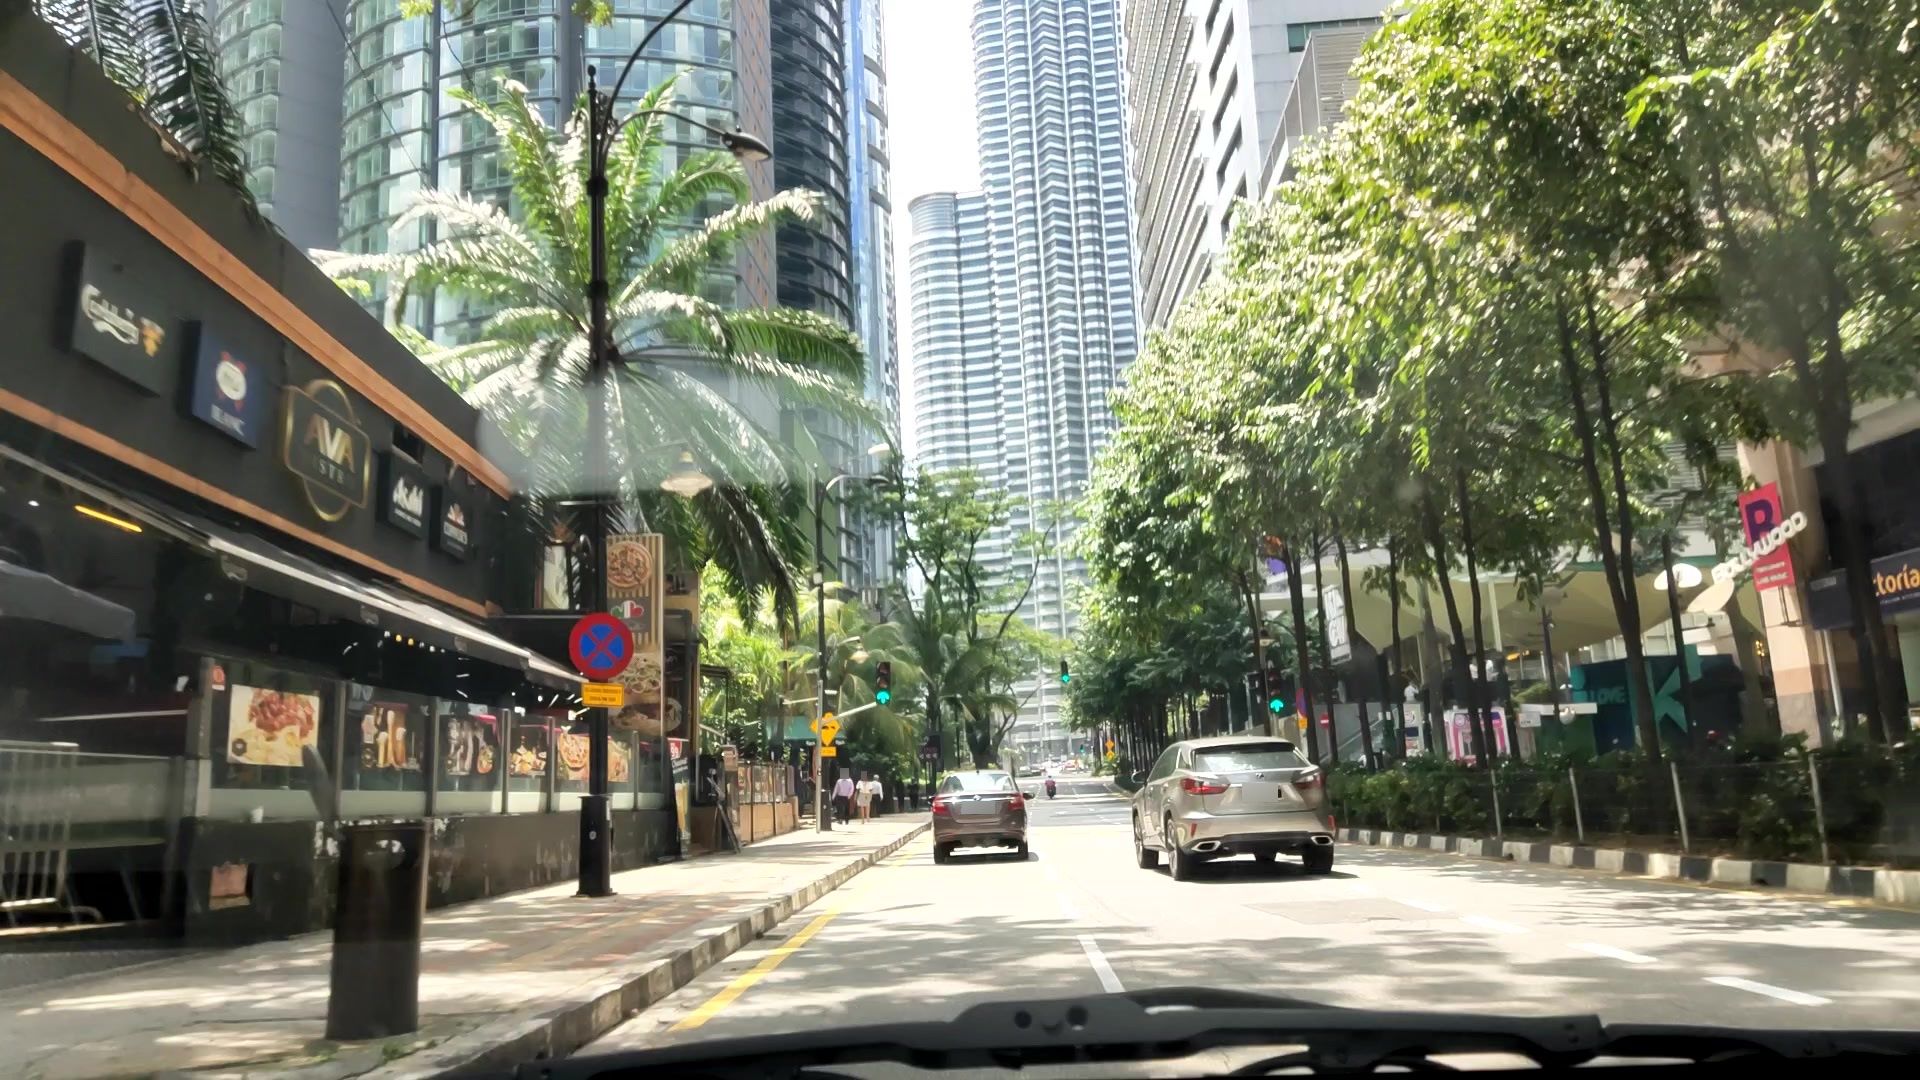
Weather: clear
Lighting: day
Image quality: good
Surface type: driving surface
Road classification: tertiary
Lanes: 3
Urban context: urban centre
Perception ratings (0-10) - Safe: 9.43, Lively: 9.4, Beautiful: 7.88, Boring: 1.01, Depressing: 3.04, Wealthy: 8.69